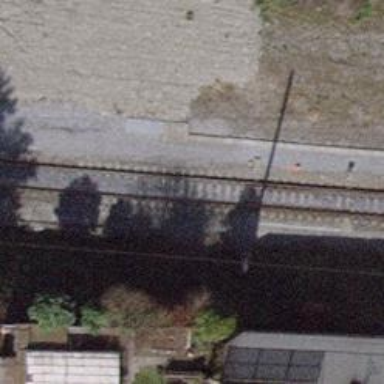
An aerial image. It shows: Single-track railway with electrified contact lines.